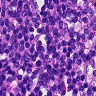
Metastatic tissue present: no